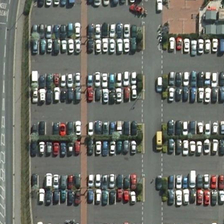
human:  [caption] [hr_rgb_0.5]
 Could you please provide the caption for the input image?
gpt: three lists of white and blue cars stop beside the road in a parking .

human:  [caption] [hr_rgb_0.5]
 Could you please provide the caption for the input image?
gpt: there is a parking lot near the road with compactly parked automobiles .

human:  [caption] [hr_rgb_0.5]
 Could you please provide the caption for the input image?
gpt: there is a parking lot near the road with compactly parked automobiles .

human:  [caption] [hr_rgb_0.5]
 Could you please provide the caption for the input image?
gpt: this parking lot is stuffed full of cars next to a road .

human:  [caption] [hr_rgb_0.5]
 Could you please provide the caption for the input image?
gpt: many cars are orderly in a parking lot near a road .